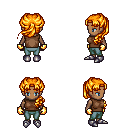
a pixel art fantasy rpg character, female body template, human, dark skin, brown sleeveless shirt, teal pants, light blonde princess hairstyle, gold gloves, metal boots, four views (front, back, left, right), 2x2 character sprite sheet, small pixel art, hard edges, no anti-aliasing